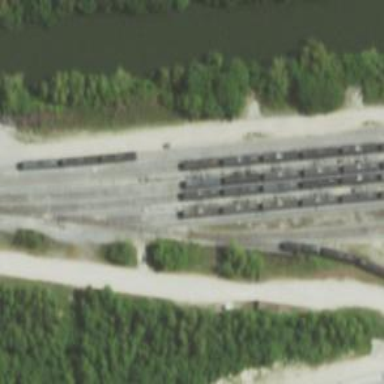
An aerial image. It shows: Railway yard.